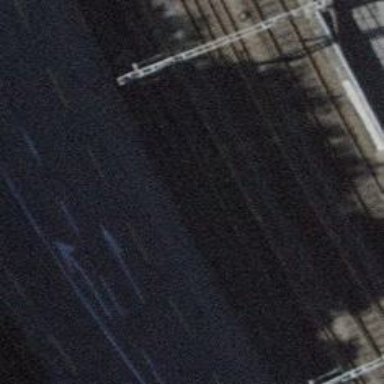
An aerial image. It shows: Railway switch.